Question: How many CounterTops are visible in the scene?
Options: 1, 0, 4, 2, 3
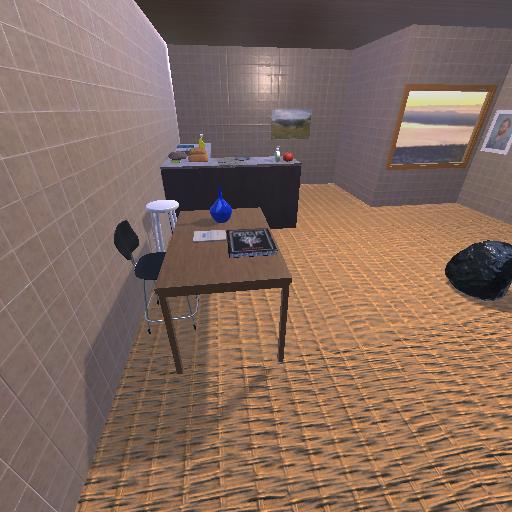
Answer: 1